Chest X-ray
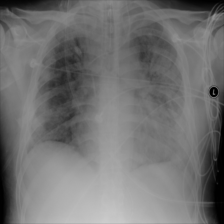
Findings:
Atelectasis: negative
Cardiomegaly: negative
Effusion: negative
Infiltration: negative
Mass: negative
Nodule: negative
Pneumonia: negative
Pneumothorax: negative
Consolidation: negative
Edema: negative
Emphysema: negative
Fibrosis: negative
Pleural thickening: negative
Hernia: negative